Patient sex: M
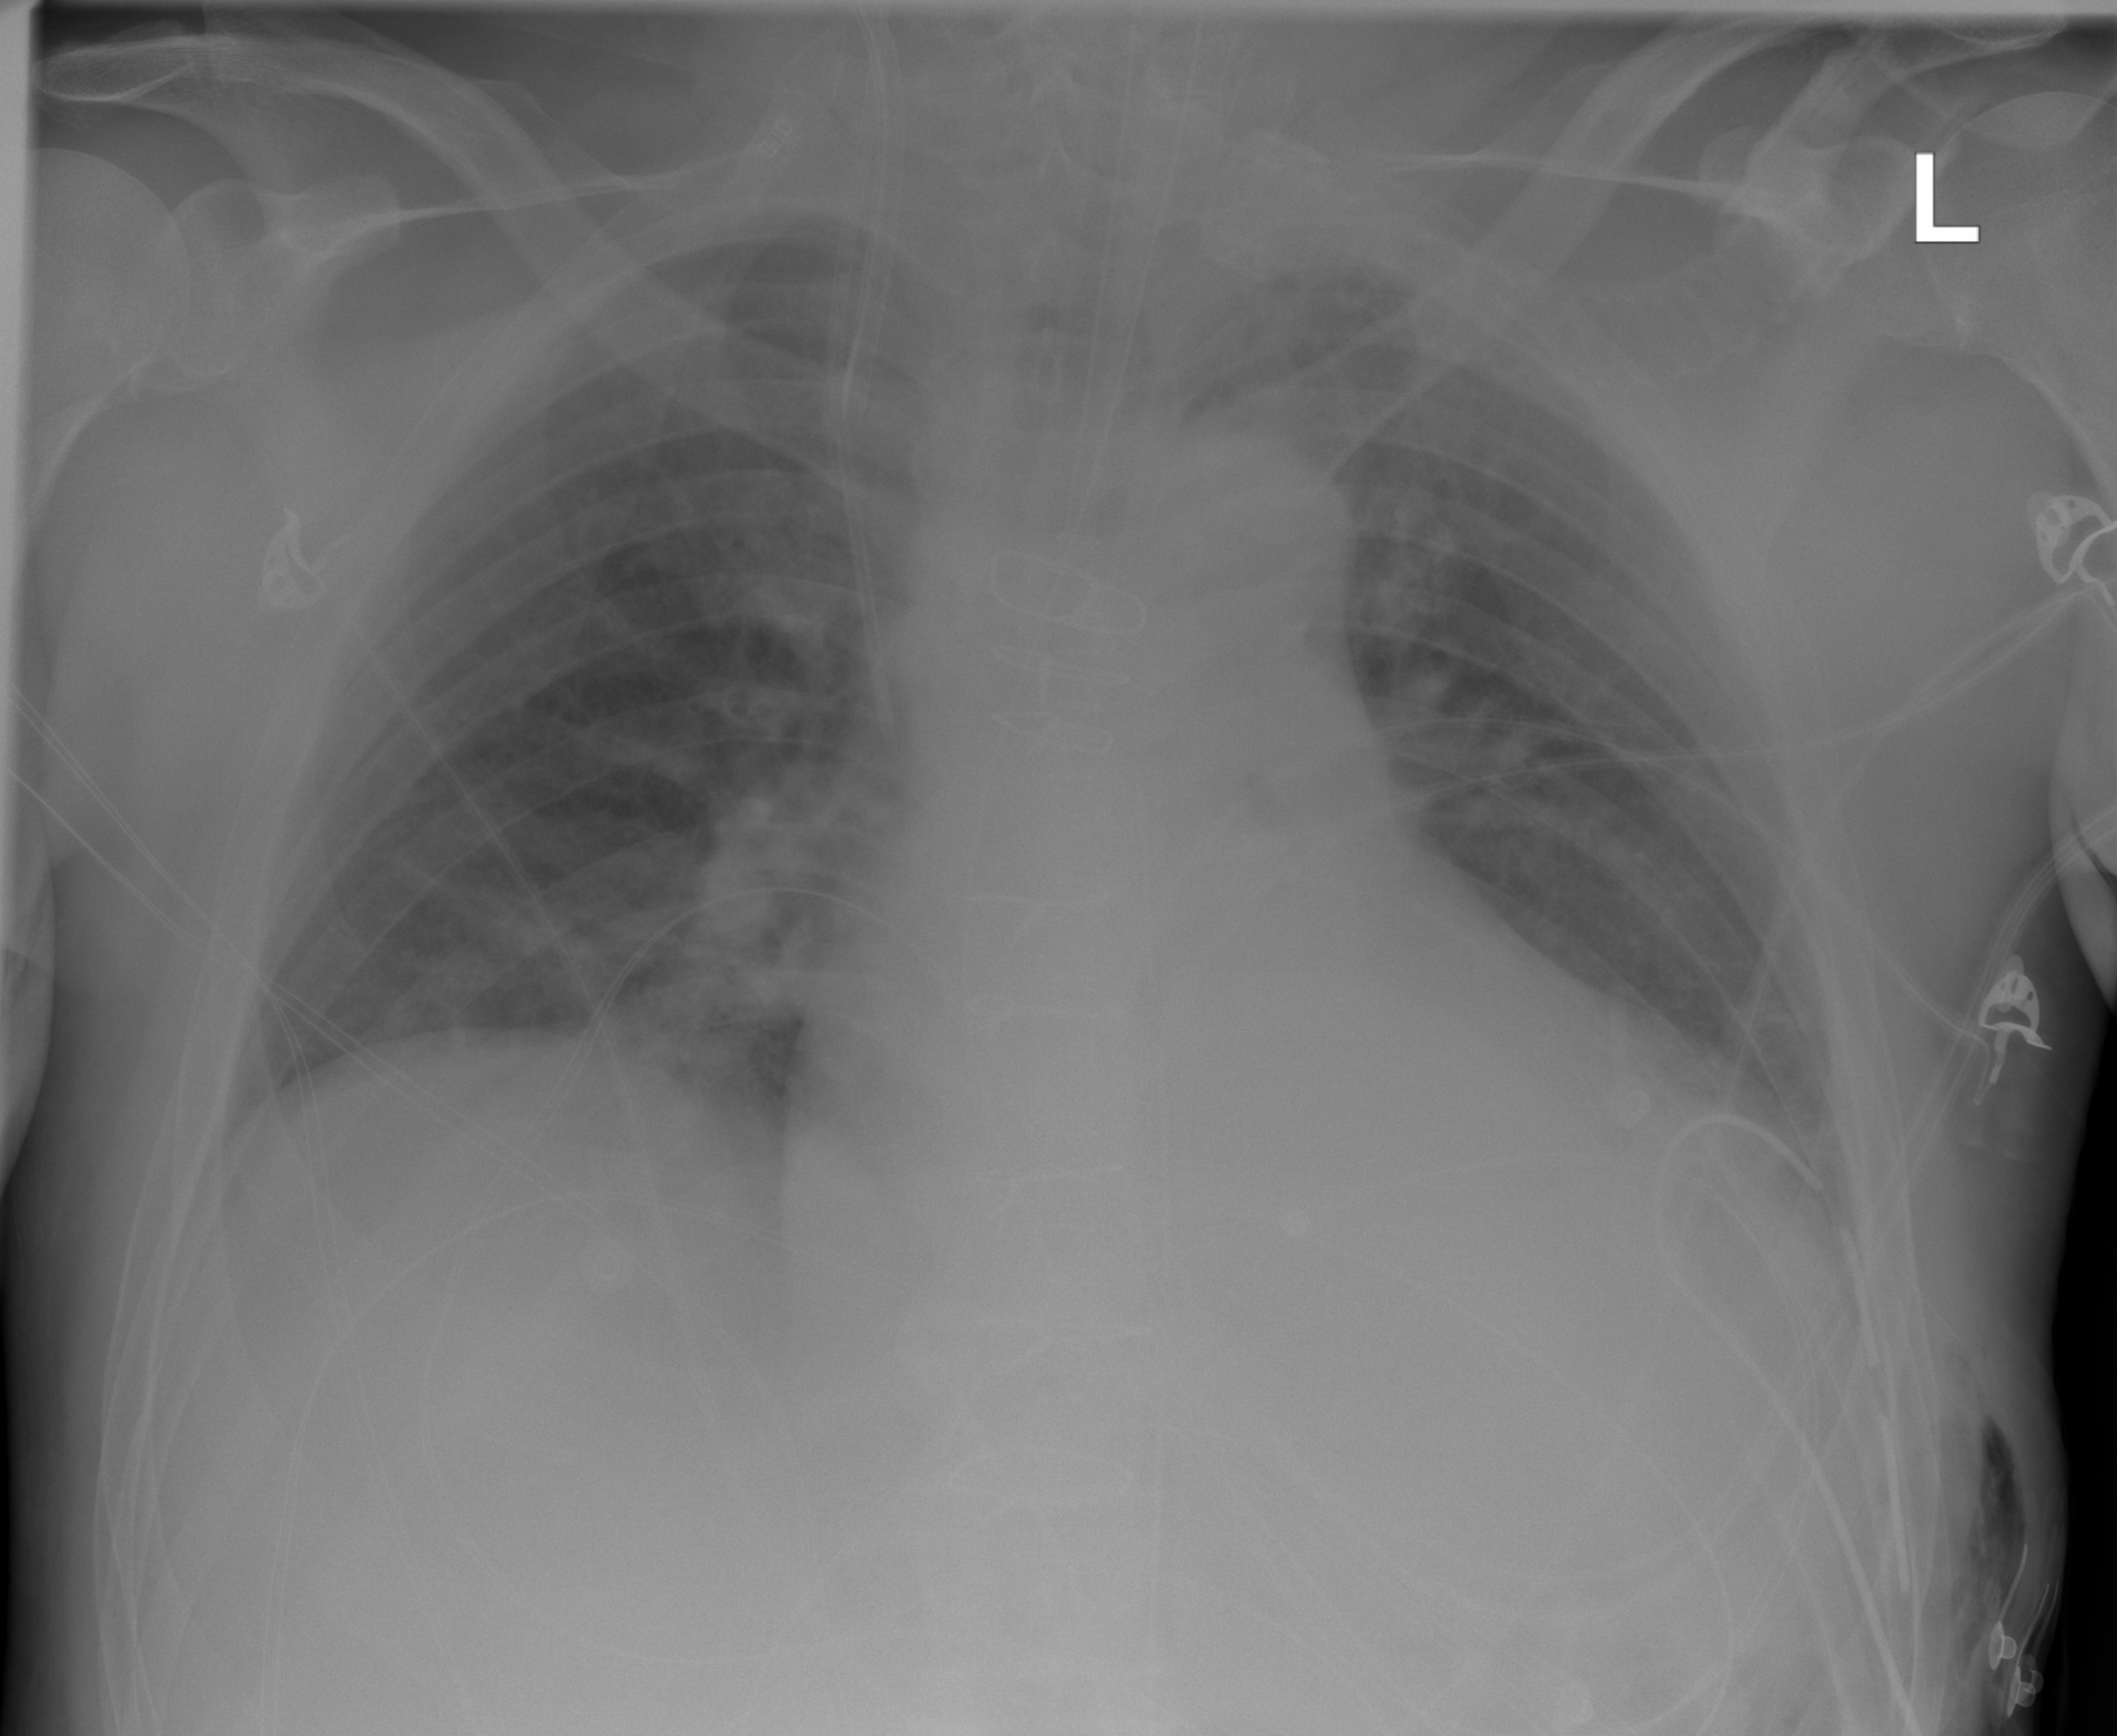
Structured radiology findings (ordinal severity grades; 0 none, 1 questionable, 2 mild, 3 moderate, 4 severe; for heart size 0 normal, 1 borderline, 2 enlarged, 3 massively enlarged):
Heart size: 2
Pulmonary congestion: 0
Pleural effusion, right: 0
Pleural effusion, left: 0
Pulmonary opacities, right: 0
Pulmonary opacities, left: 0
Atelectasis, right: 0
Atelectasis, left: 1